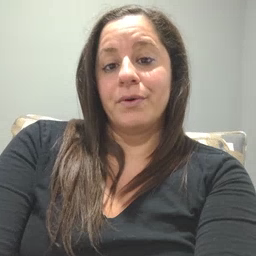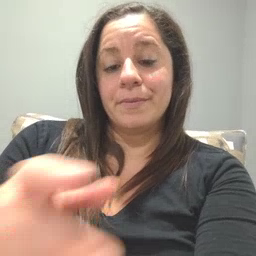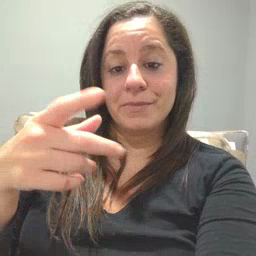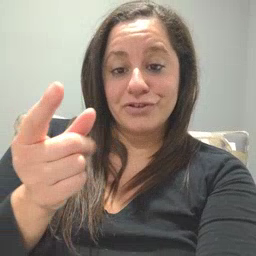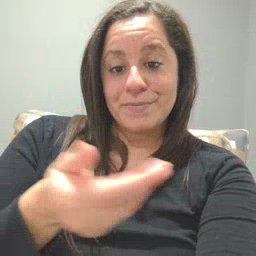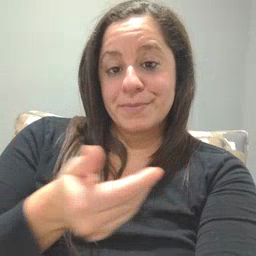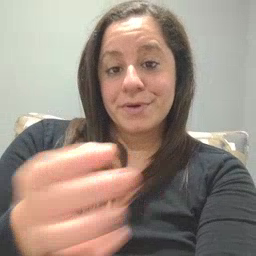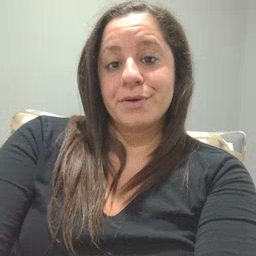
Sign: puppy